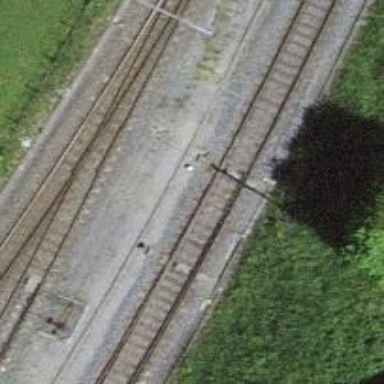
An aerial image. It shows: Railway switch.